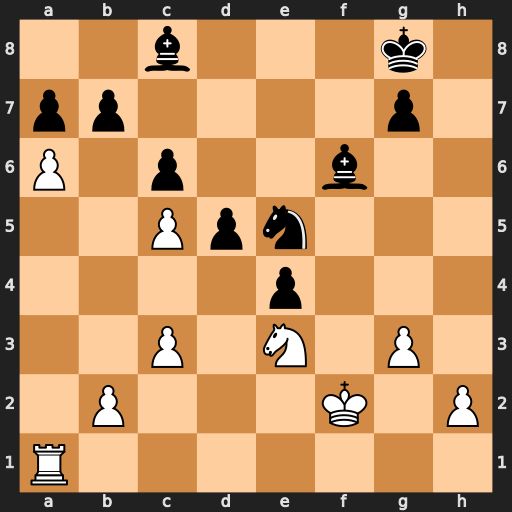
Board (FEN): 2b3k1/pp4p1/P1p2b2/2Ppn3/4p3/2P1N1P1/1P3K1P/R7
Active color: w
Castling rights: -
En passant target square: -
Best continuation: axb7 Bxb7 Rxa7